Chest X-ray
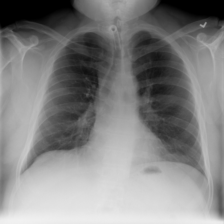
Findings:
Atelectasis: negative
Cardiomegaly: negative
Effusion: negative
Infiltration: negative
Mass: negative
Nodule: negative
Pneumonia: negative
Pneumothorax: negative
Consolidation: negative
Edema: negative
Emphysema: negative
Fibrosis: negative
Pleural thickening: negative
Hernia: negative